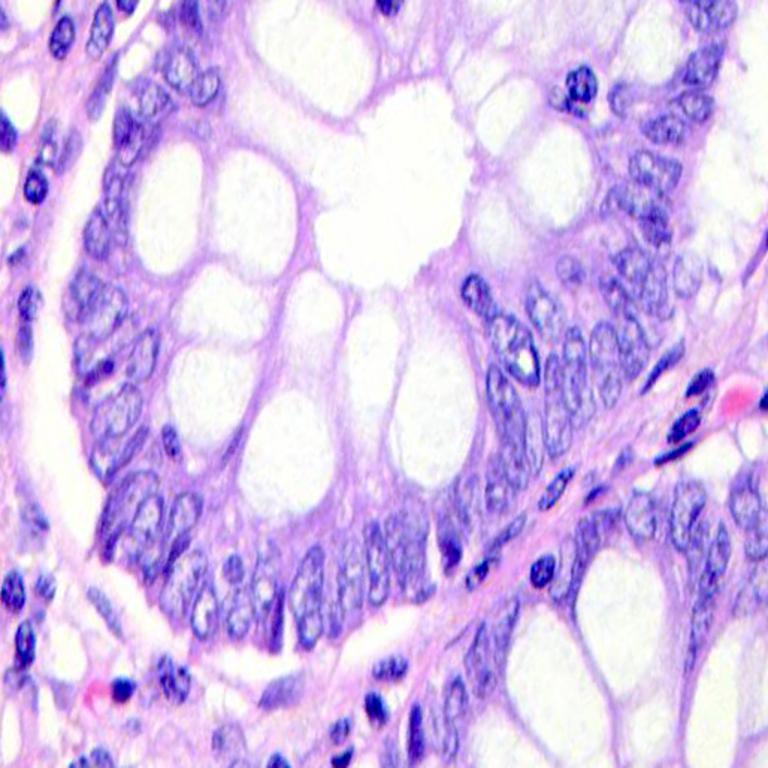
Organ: colon
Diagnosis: benign